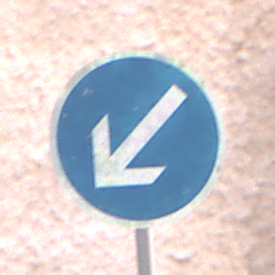
Verkehrszeichen: VorgeschriebeneVorbeifahrtLinks
Umgebung: Outdoor, Urban
Tageszeit: MorningAfternoon
Wetter: Clear
Licht: Natural
Jahreszeit: NotSpecified
Kontrast: MediumContrast